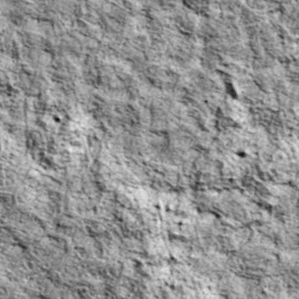
Label: non_frost